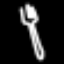
Label: fork